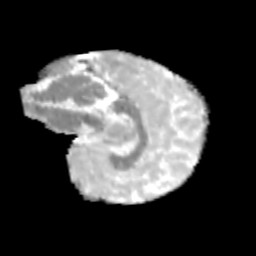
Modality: MD
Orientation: sagittal
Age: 9
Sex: female
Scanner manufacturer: siemens
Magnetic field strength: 3 T
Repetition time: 3.8 s
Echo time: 0.07 s